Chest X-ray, PA view. Patient: 18 years old, sex M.
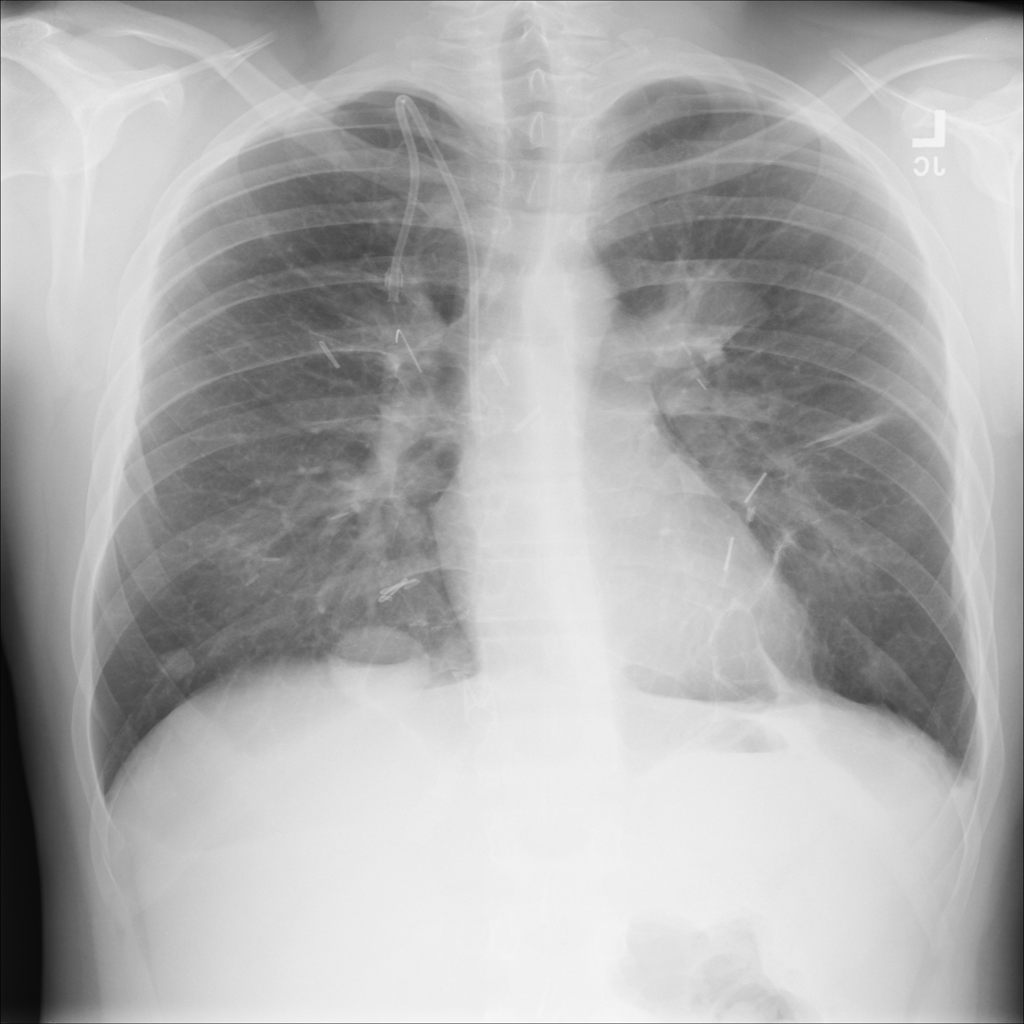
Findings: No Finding